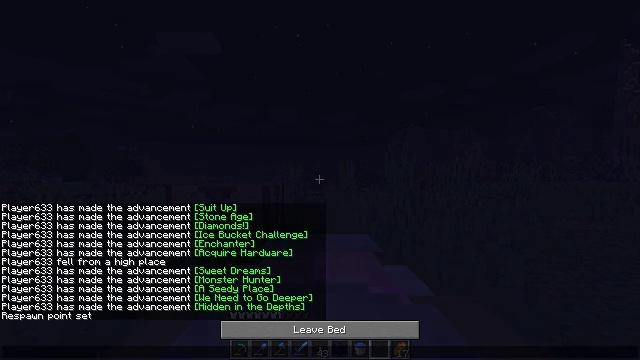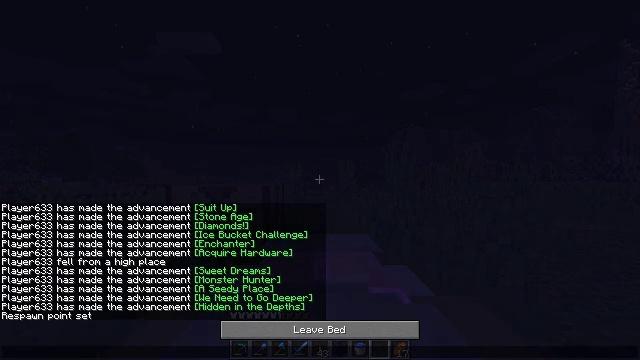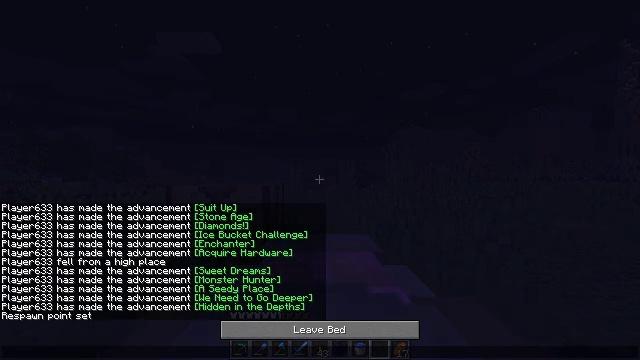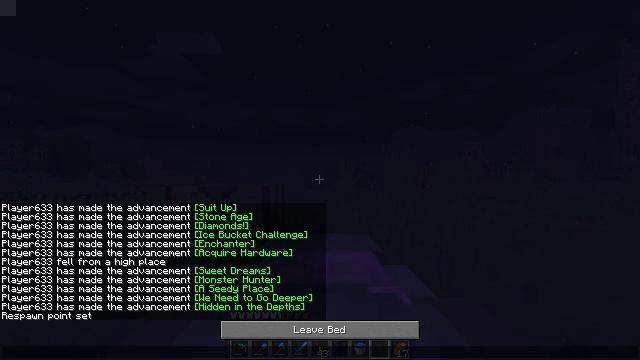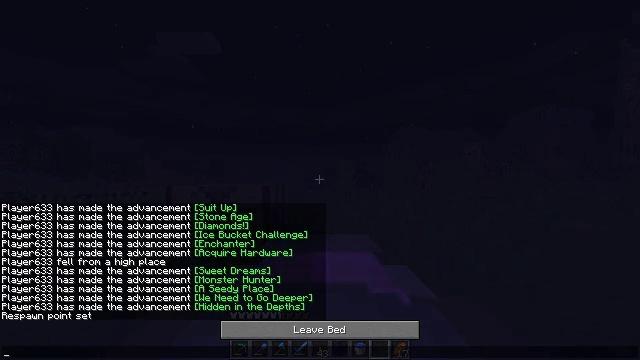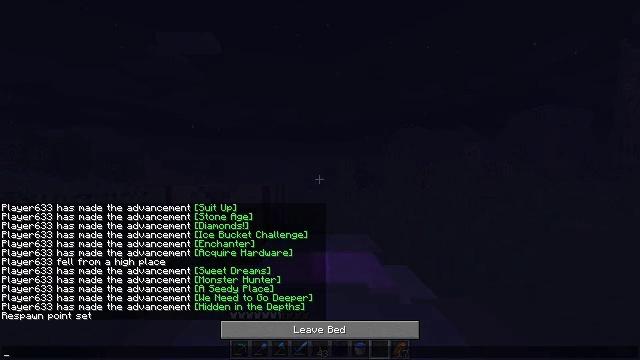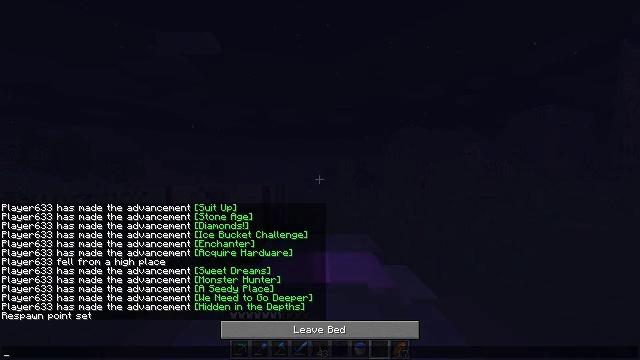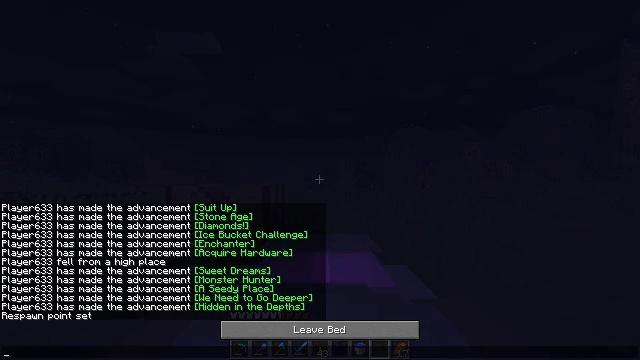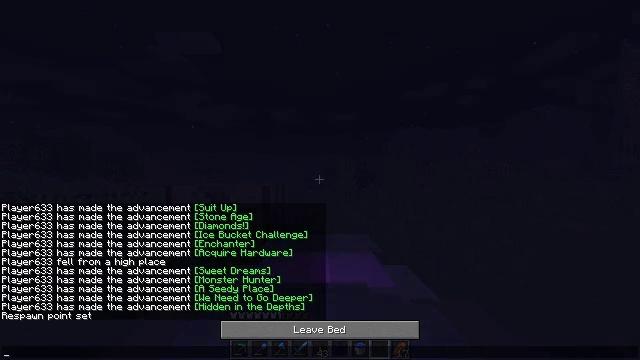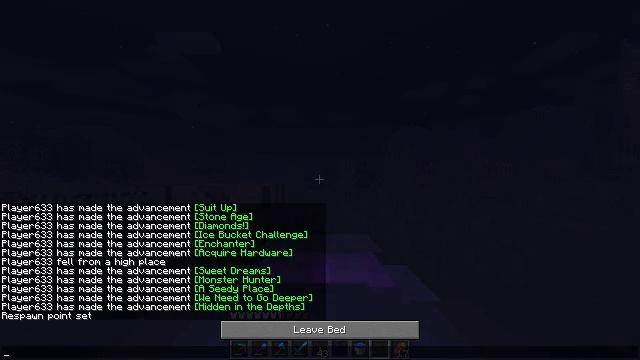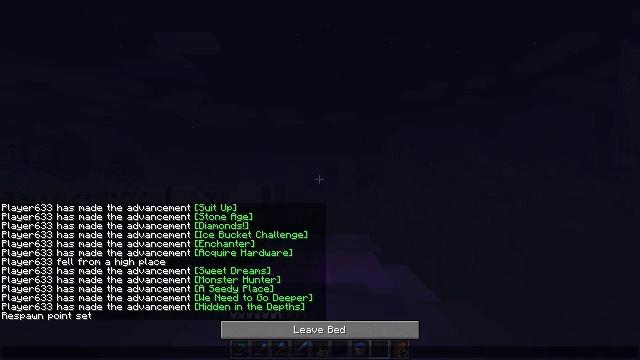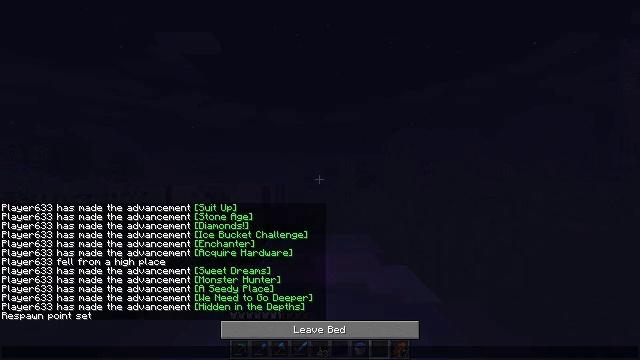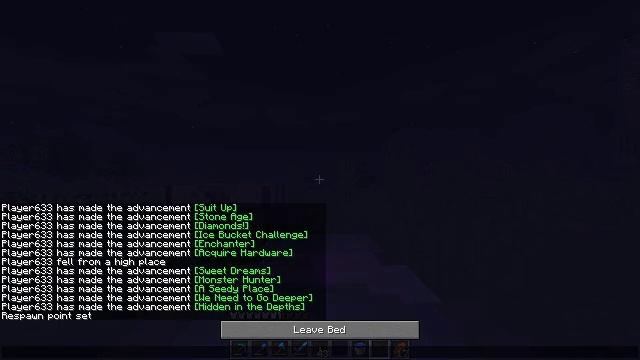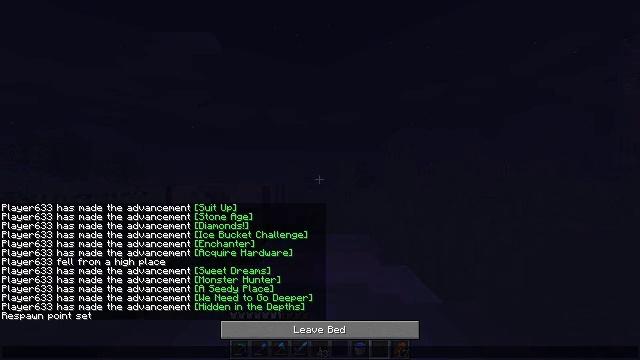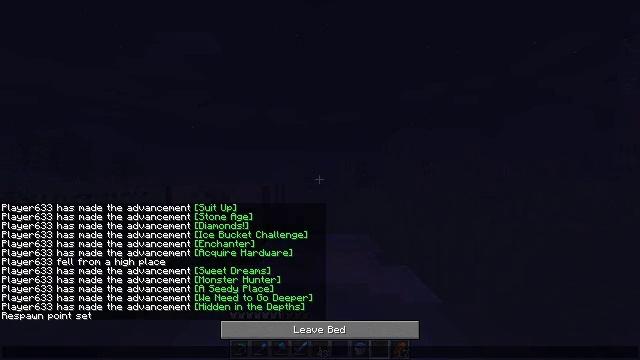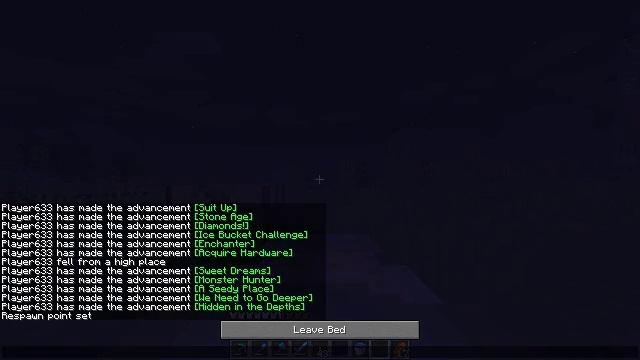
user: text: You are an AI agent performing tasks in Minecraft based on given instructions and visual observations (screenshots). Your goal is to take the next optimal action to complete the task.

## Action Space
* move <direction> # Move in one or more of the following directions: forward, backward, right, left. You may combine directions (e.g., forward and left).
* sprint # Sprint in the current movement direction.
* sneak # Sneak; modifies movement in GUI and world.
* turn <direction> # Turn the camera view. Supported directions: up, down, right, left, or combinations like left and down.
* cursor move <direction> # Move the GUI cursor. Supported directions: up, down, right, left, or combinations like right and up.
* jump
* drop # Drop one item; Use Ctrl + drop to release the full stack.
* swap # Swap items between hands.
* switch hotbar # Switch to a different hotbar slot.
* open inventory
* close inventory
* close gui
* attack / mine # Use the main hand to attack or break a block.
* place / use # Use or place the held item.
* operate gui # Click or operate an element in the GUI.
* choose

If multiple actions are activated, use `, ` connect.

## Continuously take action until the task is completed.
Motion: motion action
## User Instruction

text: Attack the white bed to collect it.
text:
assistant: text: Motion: no_op
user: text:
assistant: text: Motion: no_op
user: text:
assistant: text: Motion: no_op
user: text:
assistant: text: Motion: no_op
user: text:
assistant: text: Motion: no_op
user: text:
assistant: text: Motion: no_op
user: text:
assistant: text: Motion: no_op
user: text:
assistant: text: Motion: no_op
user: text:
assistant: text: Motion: no_op
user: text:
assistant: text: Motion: no_op
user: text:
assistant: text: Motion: no_op
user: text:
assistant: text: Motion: no_op
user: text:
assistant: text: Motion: no_op
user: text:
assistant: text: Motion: no_op
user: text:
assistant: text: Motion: no_op
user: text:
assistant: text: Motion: no_op
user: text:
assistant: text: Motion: no_op
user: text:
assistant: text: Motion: no_op
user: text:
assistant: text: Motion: no_op
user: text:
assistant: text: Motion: no_op
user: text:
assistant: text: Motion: no_op
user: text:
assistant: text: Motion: close gui
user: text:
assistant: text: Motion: no_op
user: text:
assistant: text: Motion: no_op
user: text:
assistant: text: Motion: no_op
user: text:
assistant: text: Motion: no_op
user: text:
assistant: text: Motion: no_op
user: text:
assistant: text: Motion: no_op
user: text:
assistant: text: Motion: no_op
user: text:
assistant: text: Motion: no_op